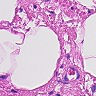
Metastatic tissue present: no